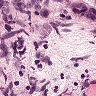
Metastatic tissue present: yes